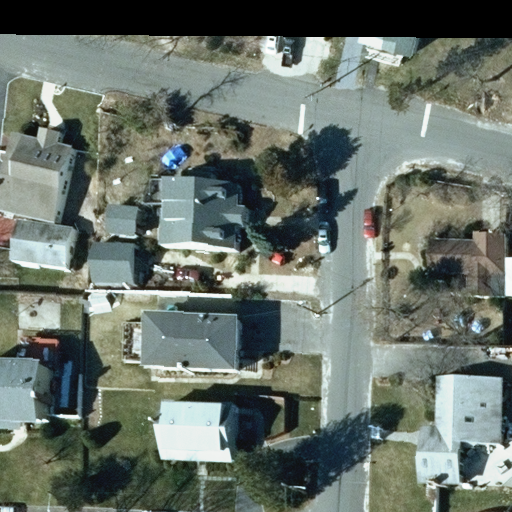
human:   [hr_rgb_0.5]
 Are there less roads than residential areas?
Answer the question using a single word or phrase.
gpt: no

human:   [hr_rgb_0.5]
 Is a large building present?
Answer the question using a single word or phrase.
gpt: no

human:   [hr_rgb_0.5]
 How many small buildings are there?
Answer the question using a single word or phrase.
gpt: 3

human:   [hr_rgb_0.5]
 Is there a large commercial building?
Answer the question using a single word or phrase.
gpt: no

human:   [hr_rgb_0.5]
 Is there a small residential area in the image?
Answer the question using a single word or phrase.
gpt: no

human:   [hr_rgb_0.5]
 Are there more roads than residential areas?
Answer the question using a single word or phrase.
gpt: yes

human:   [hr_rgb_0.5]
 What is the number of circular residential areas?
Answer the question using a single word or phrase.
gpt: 0

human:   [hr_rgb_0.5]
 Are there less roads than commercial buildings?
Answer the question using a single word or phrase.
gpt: no

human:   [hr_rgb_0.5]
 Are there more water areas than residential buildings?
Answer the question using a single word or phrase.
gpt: no

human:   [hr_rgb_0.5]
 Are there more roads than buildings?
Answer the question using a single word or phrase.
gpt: no

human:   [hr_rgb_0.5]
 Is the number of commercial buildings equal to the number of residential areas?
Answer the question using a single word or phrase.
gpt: no

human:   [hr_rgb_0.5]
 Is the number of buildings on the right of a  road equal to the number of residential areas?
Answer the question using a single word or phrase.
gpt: no

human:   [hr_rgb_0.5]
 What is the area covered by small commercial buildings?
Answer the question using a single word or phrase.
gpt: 0m2

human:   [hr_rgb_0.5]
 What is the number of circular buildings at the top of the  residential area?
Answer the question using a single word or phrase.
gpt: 0

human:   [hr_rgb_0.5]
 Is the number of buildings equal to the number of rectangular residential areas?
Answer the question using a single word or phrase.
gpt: no

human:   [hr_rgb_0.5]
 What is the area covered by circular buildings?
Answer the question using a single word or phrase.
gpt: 0m2

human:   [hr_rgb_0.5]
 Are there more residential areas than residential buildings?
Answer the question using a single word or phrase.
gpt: no

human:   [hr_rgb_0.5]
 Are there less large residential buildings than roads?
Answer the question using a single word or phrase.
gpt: yes

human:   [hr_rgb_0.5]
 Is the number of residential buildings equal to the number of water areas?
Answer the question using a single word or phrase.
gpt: no

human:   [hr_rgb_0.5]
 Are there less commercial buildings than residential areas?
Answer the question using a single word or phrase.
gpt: yes

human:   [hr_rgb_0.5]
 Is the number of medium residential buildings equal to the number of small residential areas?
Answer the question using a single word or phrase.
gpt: no

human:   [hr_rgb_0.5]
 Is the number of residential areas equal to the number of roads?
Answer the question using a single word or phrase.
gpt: no

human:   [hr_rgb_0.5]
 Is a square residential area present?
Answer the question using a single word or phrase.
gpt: no

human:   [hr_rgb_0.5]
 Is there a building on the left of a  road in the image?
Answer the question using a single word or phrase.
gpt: yes

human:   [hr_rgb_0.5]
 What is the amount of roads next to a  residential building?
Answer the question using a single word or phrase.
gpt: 2

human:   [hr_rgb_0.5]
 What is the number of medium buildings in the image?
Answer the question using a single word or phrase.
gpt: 8

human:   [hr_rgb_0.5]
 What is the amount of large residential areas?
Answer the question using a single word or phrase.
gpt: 1

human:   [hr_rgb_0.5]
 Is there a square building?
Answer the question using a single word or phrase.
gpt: no

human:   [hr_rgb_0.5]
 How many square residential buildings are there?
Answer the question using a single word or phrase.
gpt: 0

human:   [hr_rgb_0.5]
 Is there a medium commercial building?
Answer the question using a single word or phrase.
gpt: no

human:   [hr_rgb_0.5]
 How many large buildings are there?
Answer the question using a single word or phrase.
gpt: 0

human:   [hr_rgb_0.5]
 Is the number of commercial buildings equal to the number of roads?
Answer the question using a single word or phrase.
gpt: no

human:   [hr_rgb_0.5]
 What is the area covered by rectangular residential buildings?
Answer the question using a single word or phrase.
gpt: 347m2

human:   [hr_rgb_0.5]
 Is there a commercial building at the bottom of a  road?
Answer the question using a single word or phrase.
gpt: no

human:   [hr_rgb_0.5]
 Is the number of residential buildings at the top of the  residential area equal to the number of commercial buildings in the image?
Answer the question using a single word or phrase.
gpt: no

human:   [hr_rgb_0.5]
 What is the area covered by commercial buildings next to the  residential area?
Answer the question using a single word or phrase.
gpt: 0m2